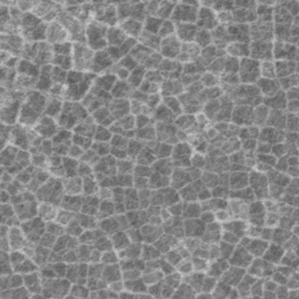
Label: frost